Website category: sports
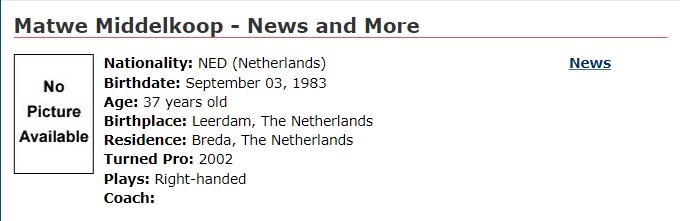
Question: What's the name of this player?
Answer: Matwe Middelkoop

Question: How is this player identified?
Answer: Matwe Middelkoop

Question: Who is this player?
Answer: Matwe Middelkoop

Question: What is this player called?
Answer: Matwe Middelkoop

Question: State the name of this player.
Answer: Matwe Middelkoop

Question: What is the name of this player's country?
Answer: NED

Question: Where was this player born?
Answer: NED

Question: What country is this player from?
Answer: NED

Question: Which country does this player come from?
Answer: NED

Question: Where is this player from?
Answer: NED

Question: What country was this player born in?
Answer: NED

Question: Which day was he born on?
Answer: September 03, 1983

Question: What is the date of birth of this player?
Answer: September 03, 1983

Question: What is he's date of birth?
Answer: September 03, 1983

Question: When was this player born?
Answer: September 03, 1983

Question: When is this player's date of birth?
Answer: September 03, 1983

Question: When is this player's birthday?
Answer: September 03, 1983

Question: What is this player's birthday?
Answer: September 03, 1983

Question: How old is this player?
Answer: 37 years old

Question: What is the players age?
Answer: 37 years old

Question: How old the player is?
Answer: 37 years old

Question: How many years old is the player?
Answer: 37 years old

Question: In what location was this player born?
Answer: Leerdam, The Netherlands

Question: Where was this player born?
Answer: Leerdam, The Netherlands

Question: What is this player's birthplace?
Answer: Leerdam, The Netherlands

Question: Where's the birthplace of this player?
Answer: Leerdam, The Netherlands

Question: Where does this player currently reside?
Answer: Breda, The Netherlands

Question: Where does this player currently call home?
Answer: Breda, The Netherlands

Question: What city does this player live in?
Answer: Breda, The Netherlands

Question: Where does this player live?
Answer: Breda, The Netherlands

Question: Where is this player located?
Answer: Breda, The Netherlands

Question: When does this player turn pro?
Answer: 2002

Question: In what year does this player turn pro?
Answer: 2002

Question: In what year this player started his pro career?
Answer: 2002

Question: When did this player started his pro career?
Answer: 2002

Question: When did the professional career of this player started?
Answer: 2002

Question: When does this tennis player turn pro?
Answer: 2002

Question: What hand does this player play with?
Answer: Right-handed

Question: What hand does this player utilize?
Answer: Right-handed

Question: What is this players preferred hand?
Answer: Right-handed

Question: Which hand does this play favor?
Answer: Right-handed

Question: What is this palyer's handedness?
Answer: Right-handed